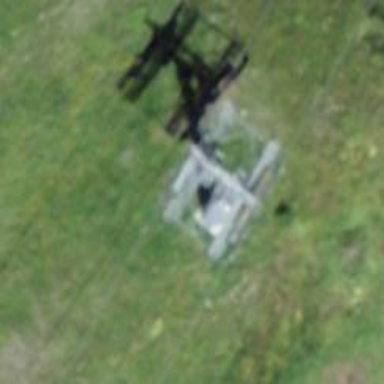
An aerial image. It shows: Pylon used for aerialway.